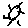
Label: sun